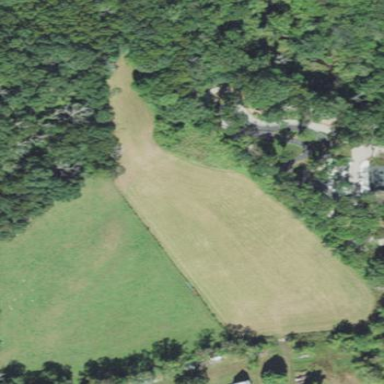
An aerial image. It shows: Nature reserve within woodland area.